Question: I'm using TextView to show some messages in my app. The messages contains some HTML tags so I'm using 'textView.setText(Html.fromHtml(message))'. But there is an issue with this. Concrete words splitting in to two lines as shown below.

I need the words to not split and behave like it does with 'textView.setText(message)'.
TextView definition:
'''
<TextView
android:layout_width="wrap_content"
android:layout_height="wrap_content"
android:padding="@dimen/padding"
android:layout_marginTop="@dimen/marginTop"
android:layout_marginBottom="@dimen/marginBottom"
android:layout_marginLeft="0dp"
android:layout_marginRight="@dimen/marginRight"
android:gravity="left"
android:shadowColor="@color/textShadow"
android:shadowDx="1"
android:shadowDy="1"
android:text="msg"
android:textColor="@android:color/black"
android:textColorLink="@android:color/black"
android:background="@drawable/background"
android:textSize="@dimen/textSize" />
'''
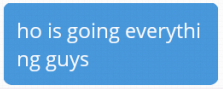
Answer: You are intentionally telling Android to not split across words, by using a non-breaking space (' '). Replace those with actual spaces.